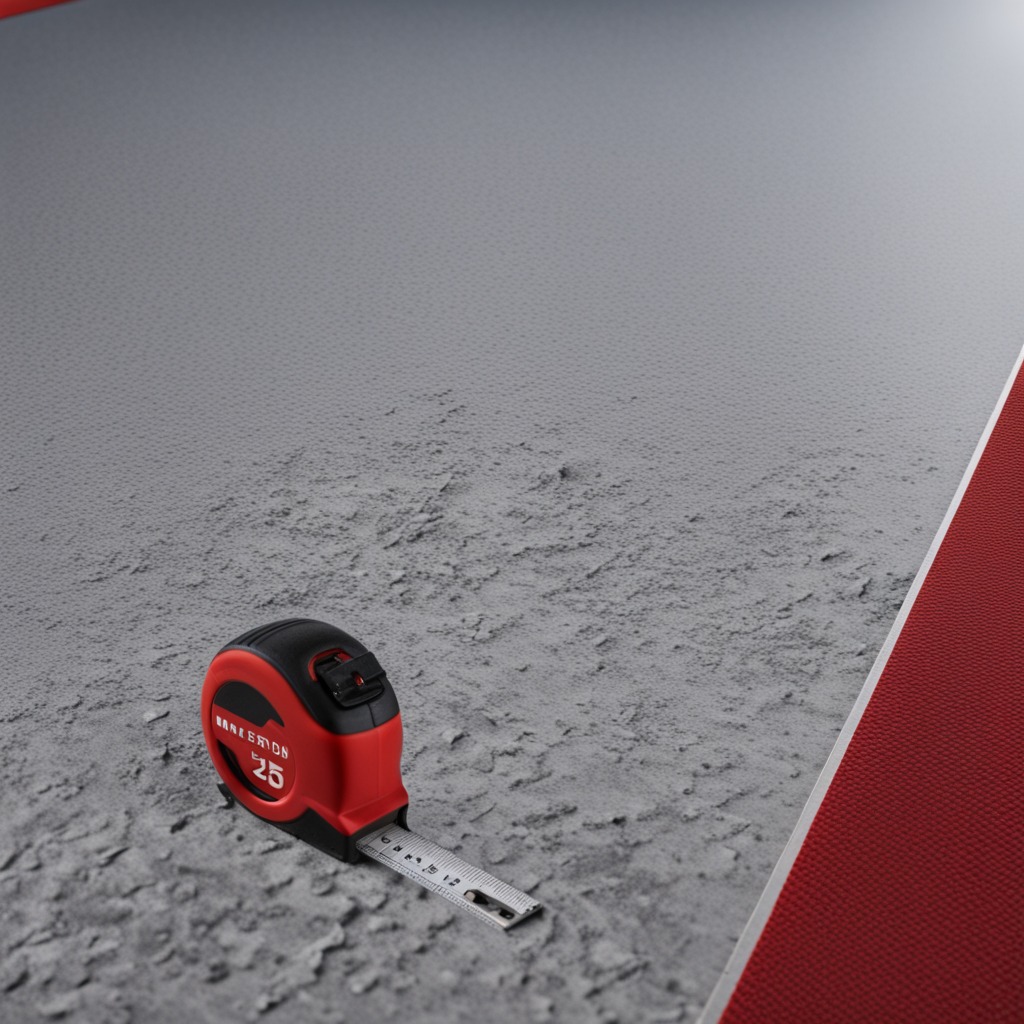
A measuring tape is lying on the tabletop.